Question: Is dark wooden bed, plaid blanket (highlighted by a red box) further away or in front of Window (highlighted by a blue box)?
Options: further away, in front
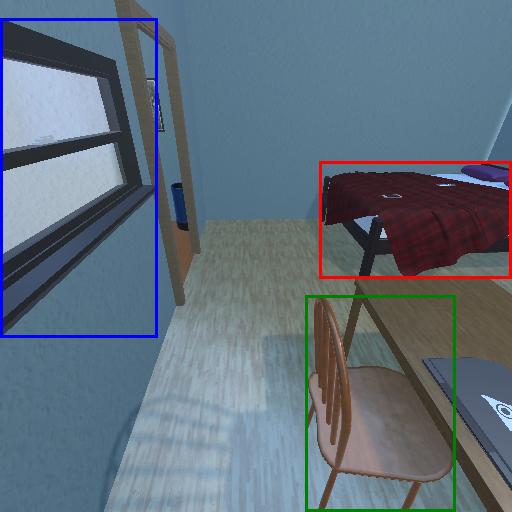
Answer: further away